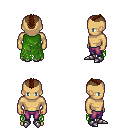
a pixel art fantasy rpg character, male body template, human, tanned skin, green tattered cape, magenta pants, brown short mohawk hairstyle, metal boots, four views (front, back, left, right), 2x2 character sprite sheet, small pixel art, hard edges, no anti-aliasing